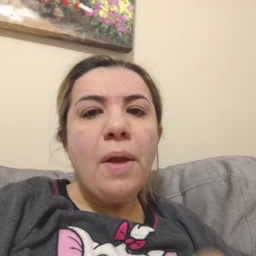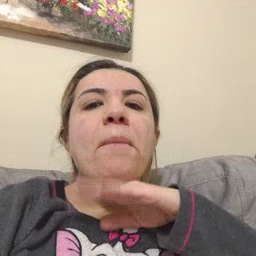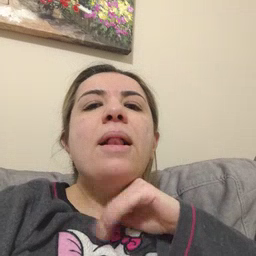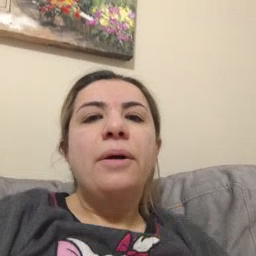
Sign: pig